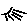
Label: sun